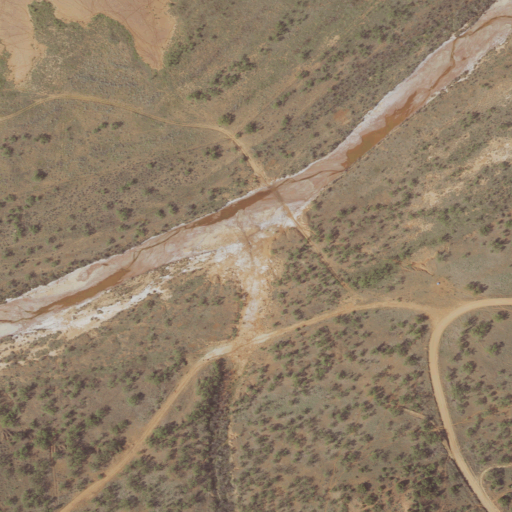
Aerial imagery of valley in Texas named Cedar Canyon containing shrub and open development